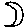
Label: moon